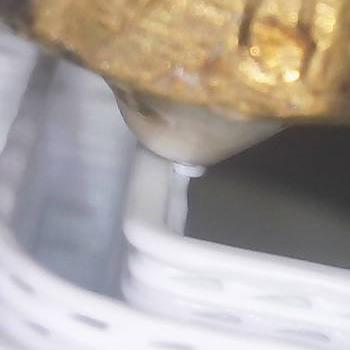
Flow rate: 168%